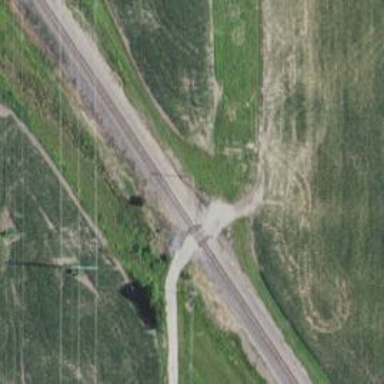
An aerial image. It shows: Level crossing along the railway.